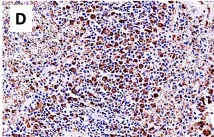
Brain autopsy. (D) CD68 underscores the histiocyte-rich background.
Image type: pathology (immunostaining)